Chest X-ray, AP view. Patient: 54 years old, sex F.
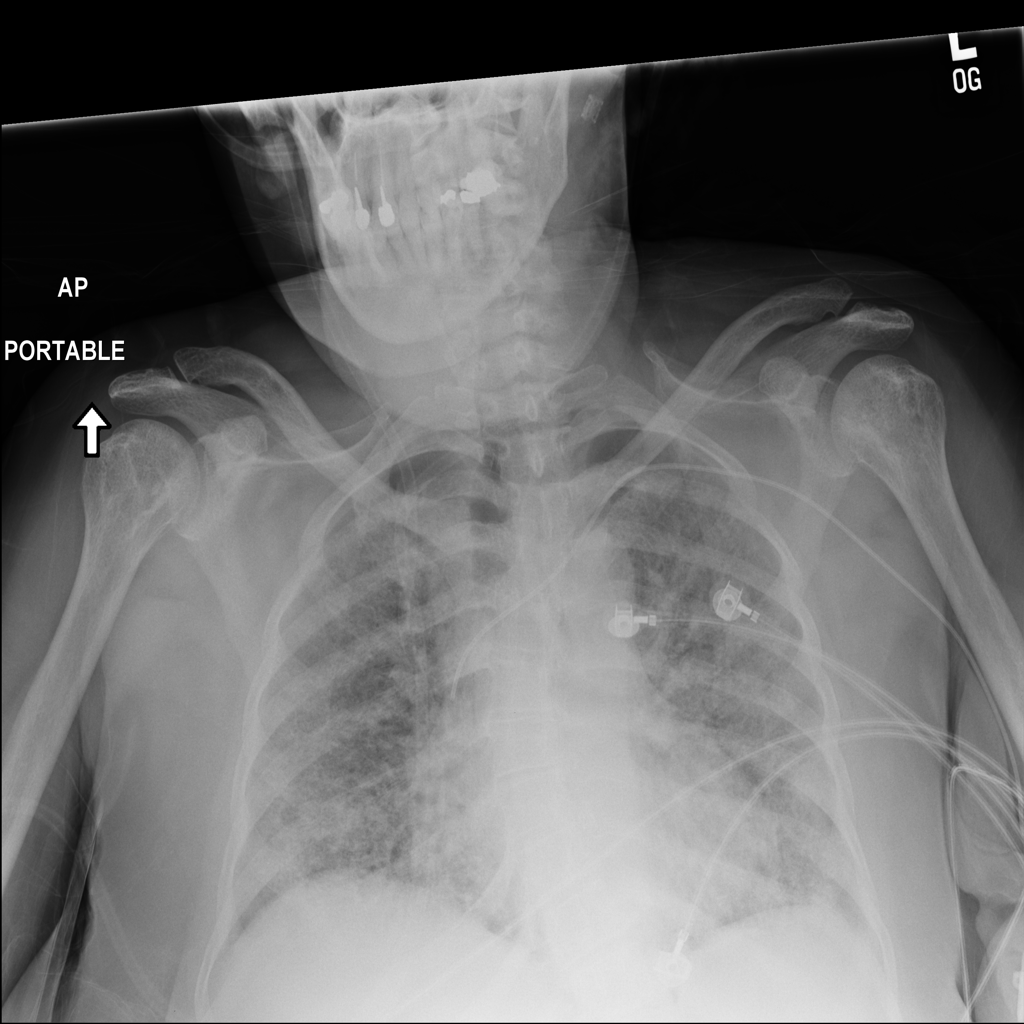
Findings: Infiltration